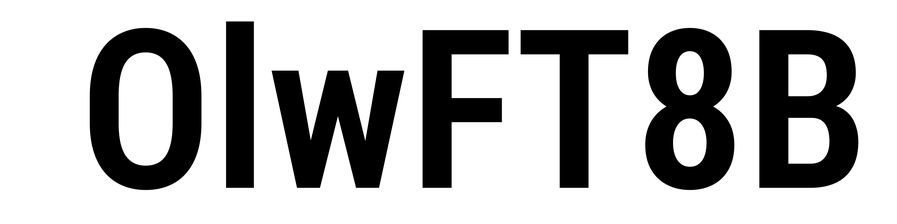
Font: Roboto_Condensed_SemiBold